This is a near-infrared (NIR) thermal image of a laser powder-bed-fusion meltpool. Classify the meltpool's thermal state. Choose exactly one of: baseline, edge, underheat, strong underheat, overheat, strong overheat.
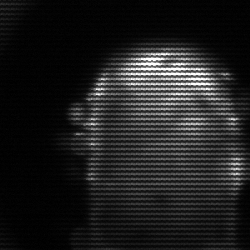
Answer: baseline